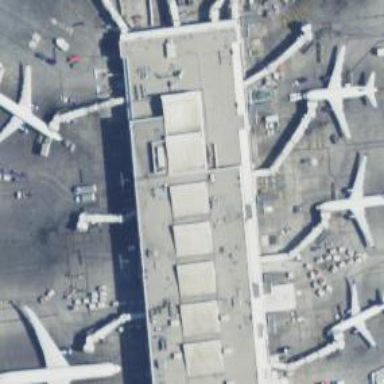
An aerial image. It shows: Airport gate.